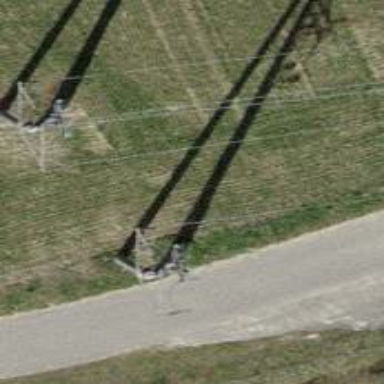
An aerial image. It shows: Power line with three cables.